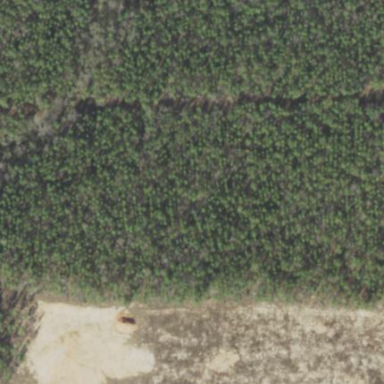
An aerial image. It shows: Forest area predominantly covered with needle-leaved trees.